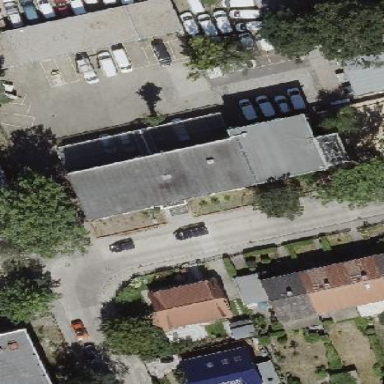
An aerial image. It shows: Commercial building.